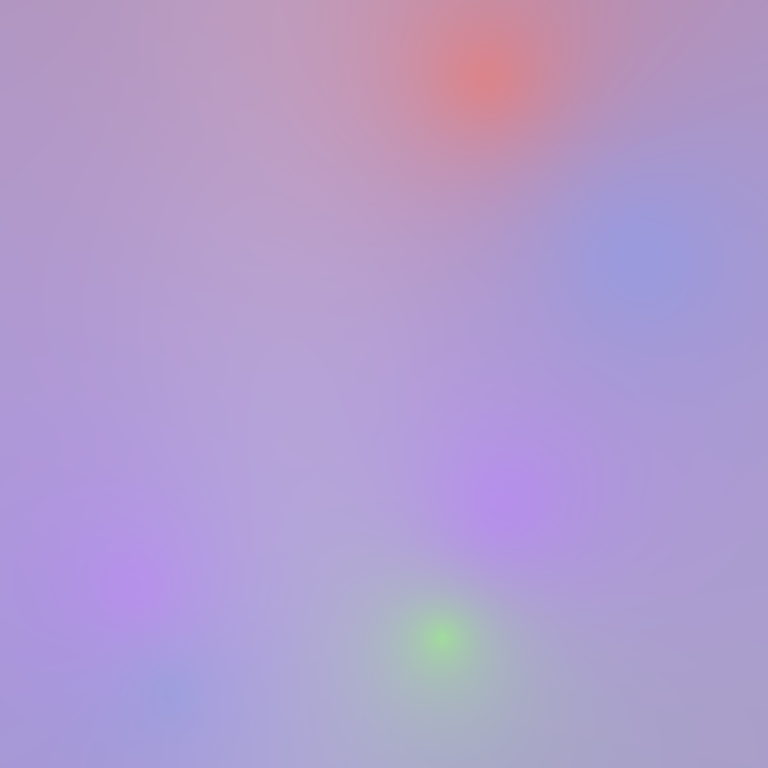
Abstract light effect, smooth gradient from soft lavender to gentle peach, serene atmosphere, subtle glow, no room, no furniture, no objects.